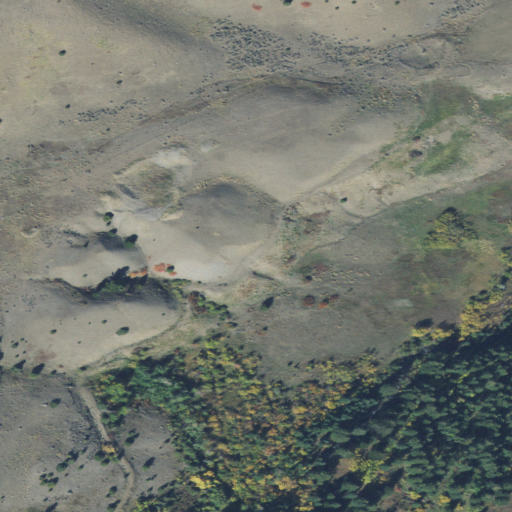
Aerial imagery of depression(s) in Montana named Tom Miner Basin containing shrub, grassland, evergreen forest, and deciduous forest